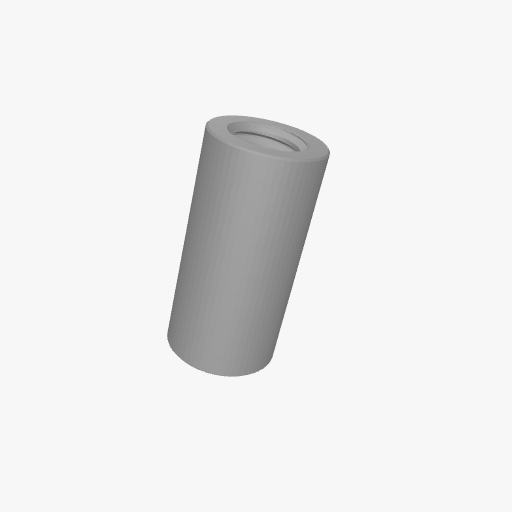
Part: Standoff6OD12